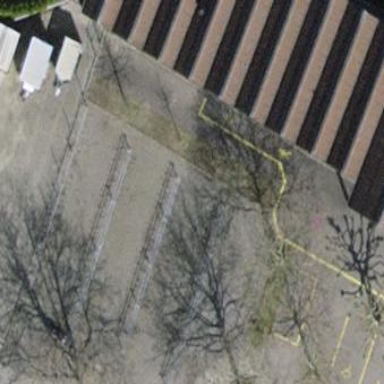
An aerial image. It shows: Bicycle parking facility.